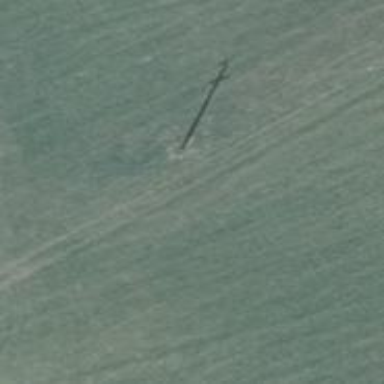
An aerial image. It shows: Power pole.